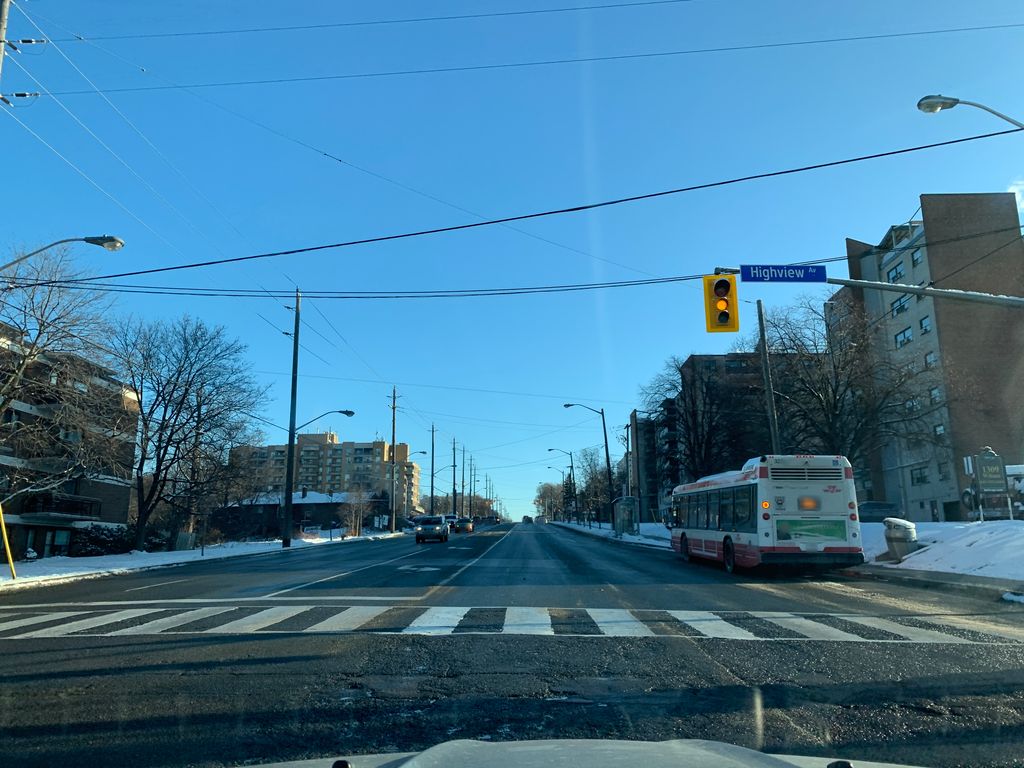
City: toronto